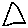
Label: triangle